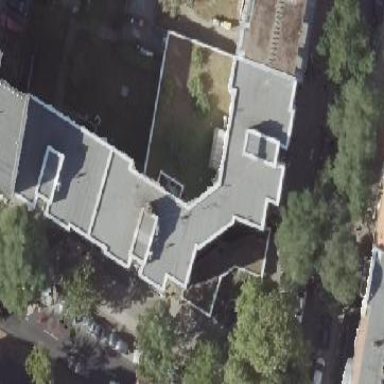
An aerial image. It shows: Residential building with flat roof. The building's color is white.